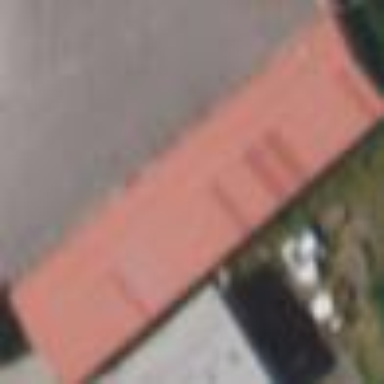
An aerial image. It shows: Commercial building.